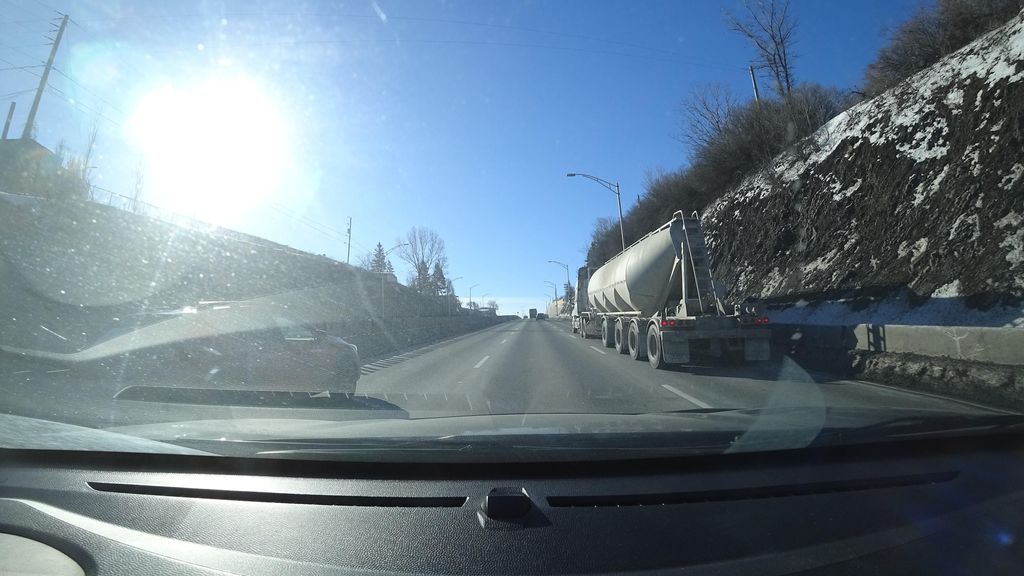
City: quebec_city